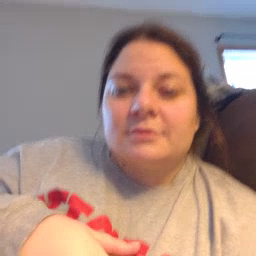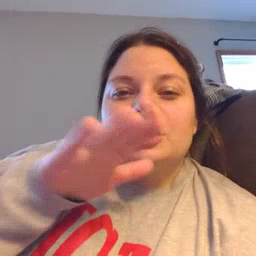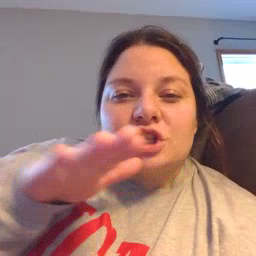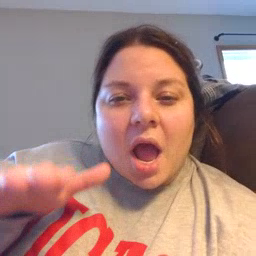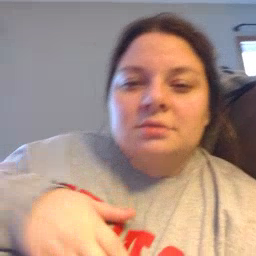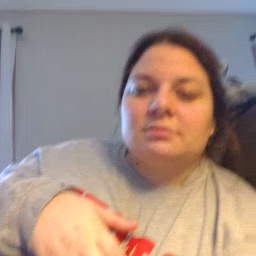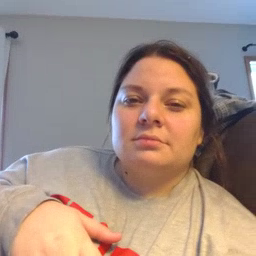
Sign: child